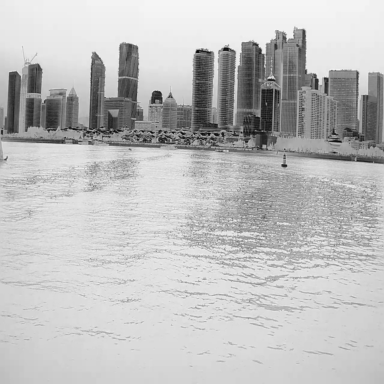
There is a sailboat in the infrared image.